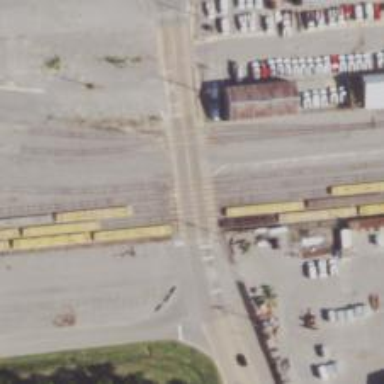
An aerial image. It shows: Railway level crossing.